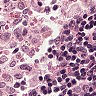
Metastatic tissue present: no